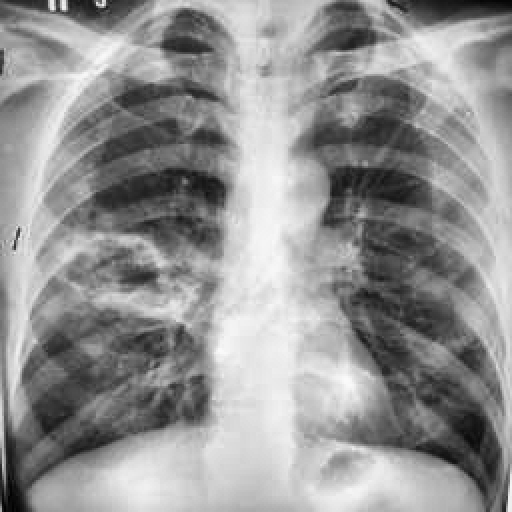
Finding: TUBERCULOSIS